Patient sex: F
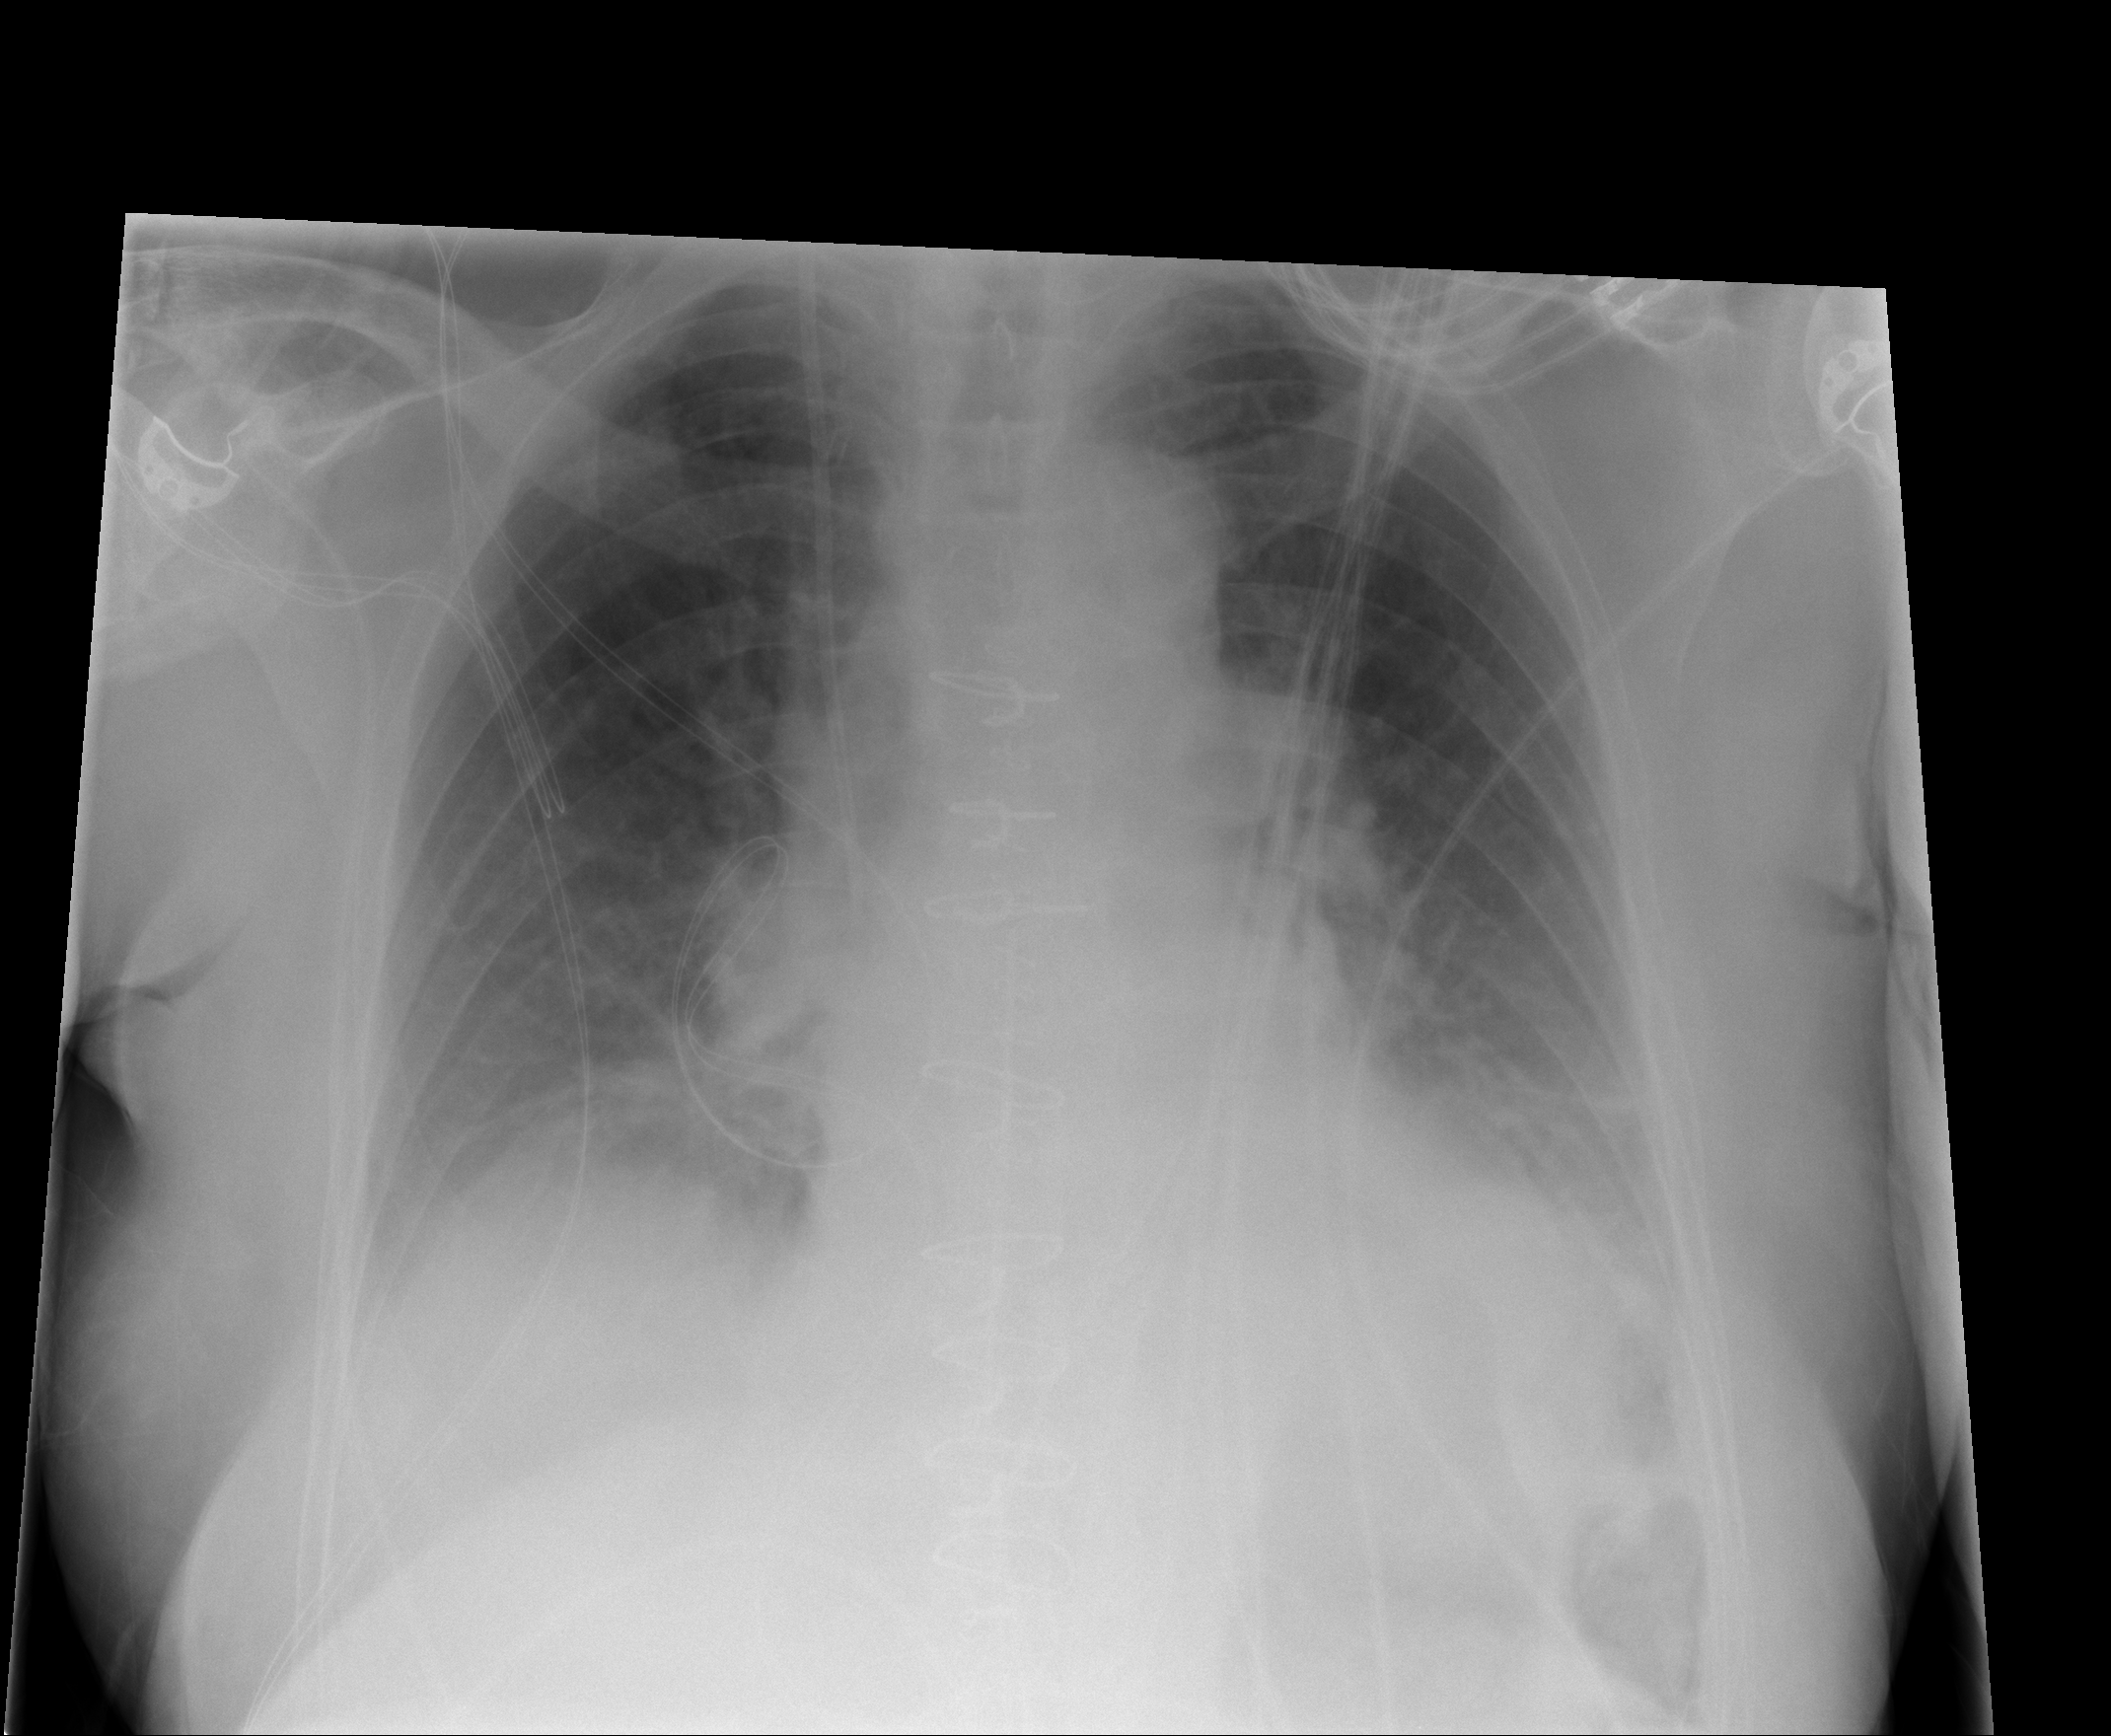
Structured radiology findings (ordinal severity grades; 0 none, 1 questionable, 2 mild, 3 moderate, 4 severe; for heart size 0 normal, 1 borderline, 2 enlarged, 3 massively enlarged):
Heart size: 0
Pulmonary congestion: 1
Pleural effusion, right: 1
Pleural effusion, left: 2
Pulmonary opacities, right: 0
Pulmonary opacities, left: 0
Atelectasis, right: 2
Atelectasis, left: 2